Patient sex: M
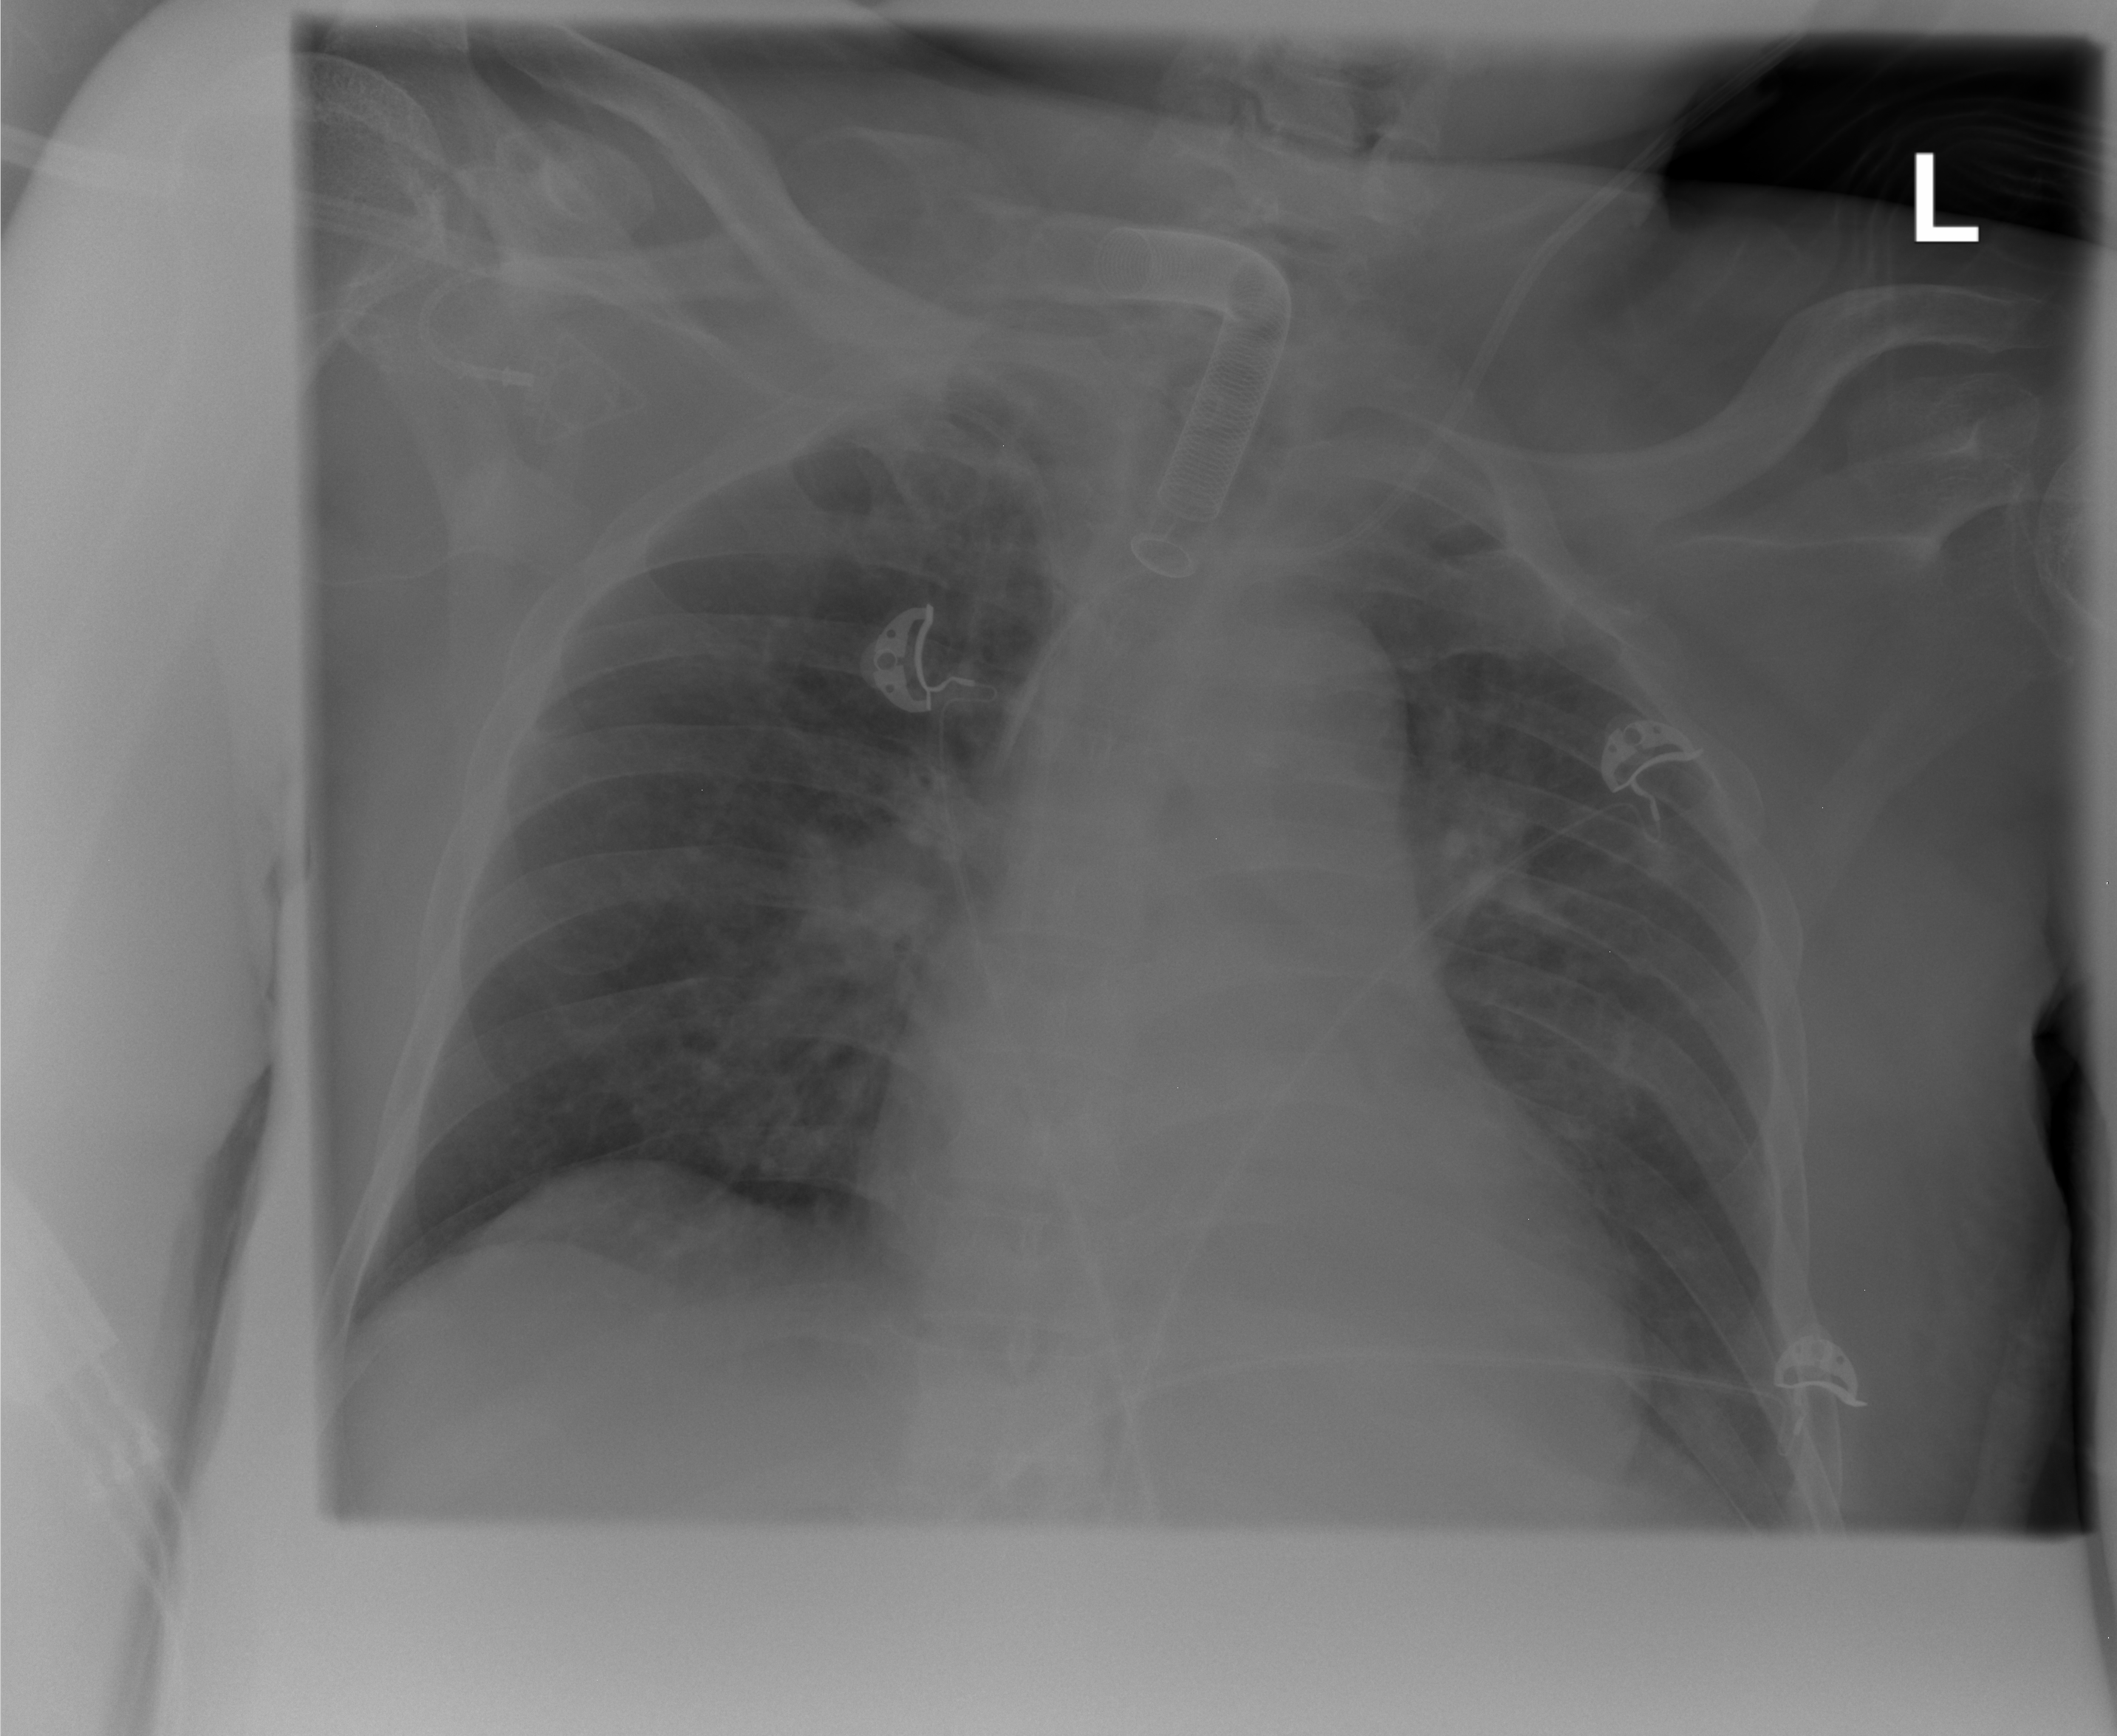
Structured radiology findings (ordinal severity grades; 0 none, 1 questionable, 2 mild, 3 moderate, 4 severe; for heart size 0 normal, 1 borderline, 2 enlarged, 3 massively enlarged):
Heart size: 0
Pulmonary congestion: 2
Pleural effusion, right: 2
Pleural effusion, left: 2
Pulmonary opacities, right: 0
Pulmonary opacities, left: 2
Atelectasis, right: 1
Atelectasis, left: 1